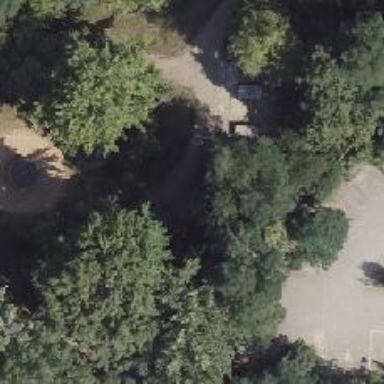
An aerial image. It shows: Picnic site for tourists.